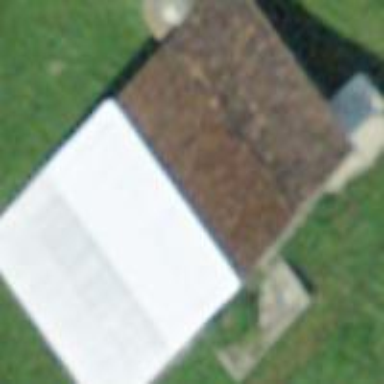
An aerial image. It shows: Rural barn.